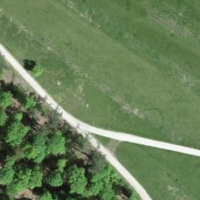
EUNIS habitat code: 24
Species observed at this site:
Anthus trivialis